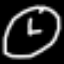
Label: clock